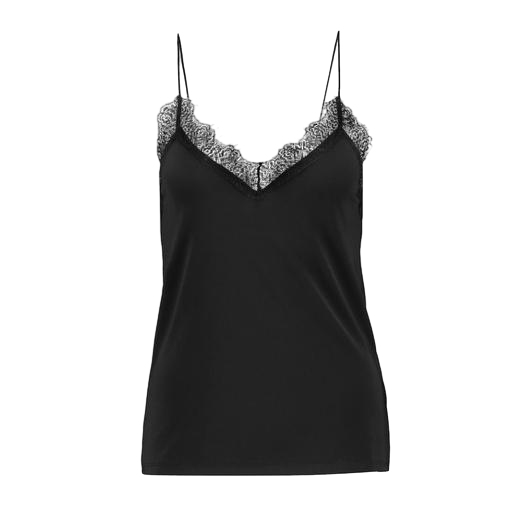
black curve cami rib lace, black dentelle lace-detail camisole, black lace-trim tank top, white background